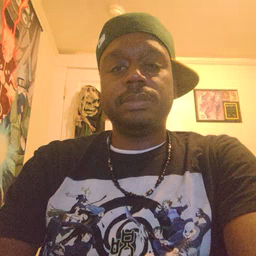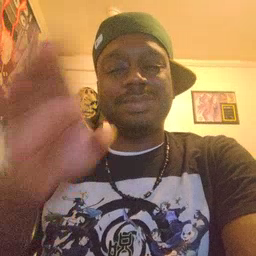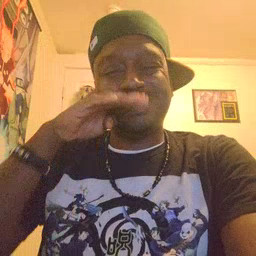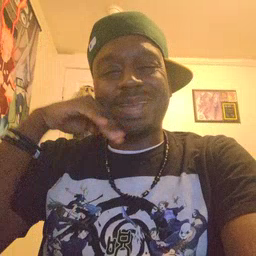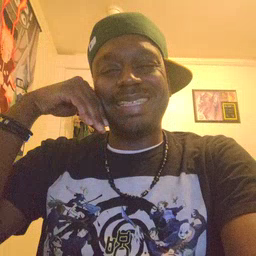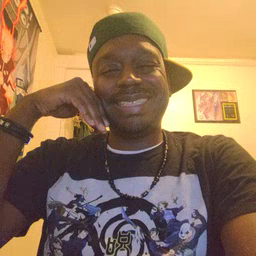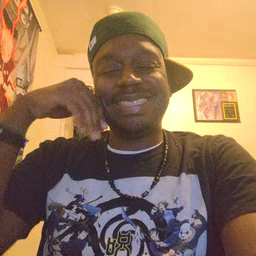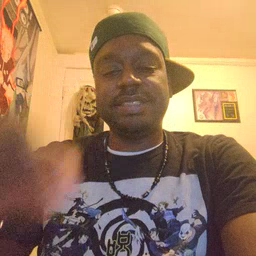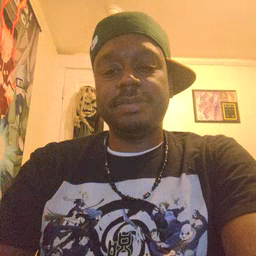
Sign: smile